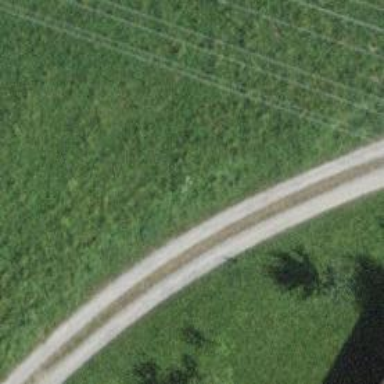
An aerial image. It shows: Gravel track with grade3 tracktype.